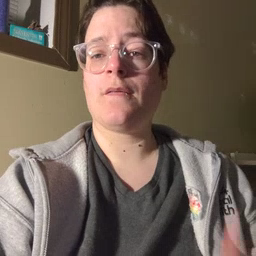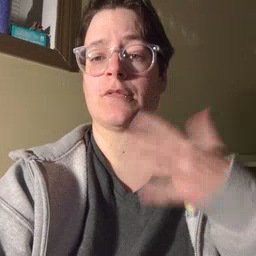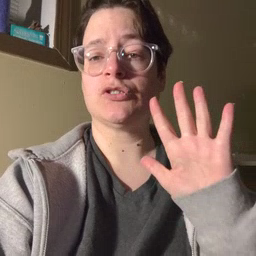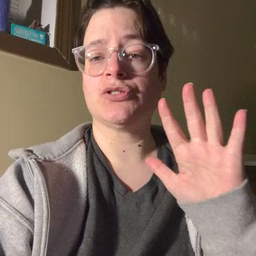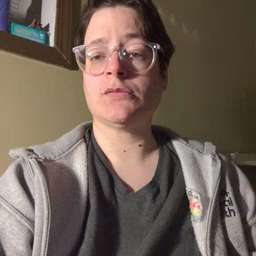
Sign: finish